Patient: sex M, age 57
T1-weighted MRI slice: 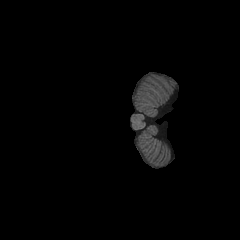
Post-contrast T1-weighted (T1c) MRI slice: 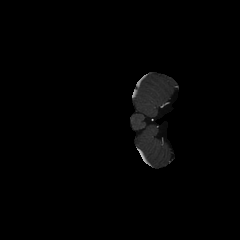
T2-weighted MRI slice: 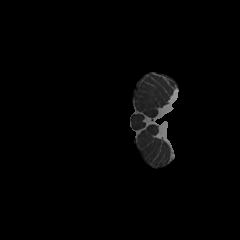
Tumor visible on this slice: no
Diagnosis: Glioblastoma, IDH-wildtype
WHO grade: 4